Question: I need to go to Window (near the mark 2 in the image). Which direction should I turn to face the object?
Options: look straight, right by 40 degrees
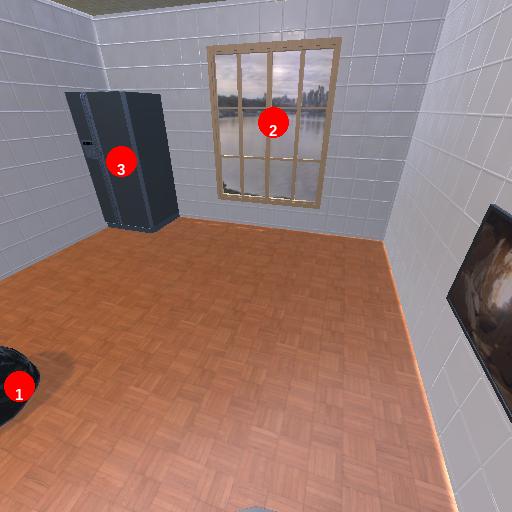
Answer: look straight